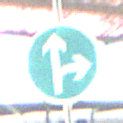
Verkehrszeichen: VorgeschriebeneFahrtrichtungGeradeausOderRechts
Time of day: MorningAfternoon
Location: Roofed (Special)
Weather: NotSpecified
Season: NotSpecified
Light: Artificial